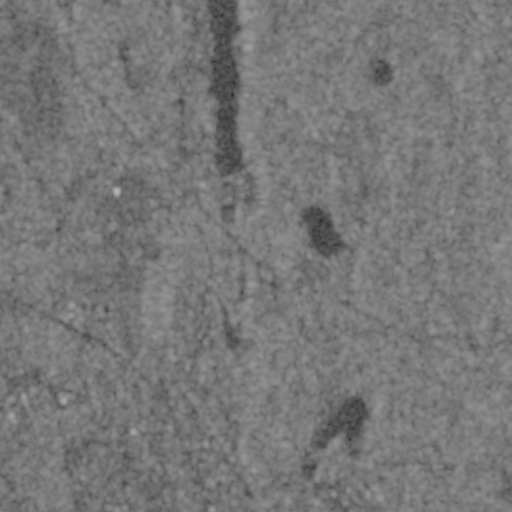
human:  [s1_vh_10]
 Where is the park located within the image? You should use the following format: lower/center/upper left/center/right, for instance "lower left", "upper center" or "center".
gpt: The park is located in the lower left of the image.
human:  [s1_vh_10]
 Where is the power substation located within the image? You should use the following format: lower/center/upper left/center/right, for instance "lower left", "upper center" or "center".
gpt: The power substation is located in the lower right of the image.
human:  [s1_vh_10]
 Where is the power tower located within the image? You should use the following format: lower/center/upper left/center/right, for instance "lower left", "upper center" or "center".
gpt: The power tower is located in the lower right of the image.
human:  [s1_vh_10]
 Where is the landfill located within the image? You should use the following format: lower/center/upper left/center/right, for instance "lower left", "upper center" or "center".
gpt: There is no landfill in the image.

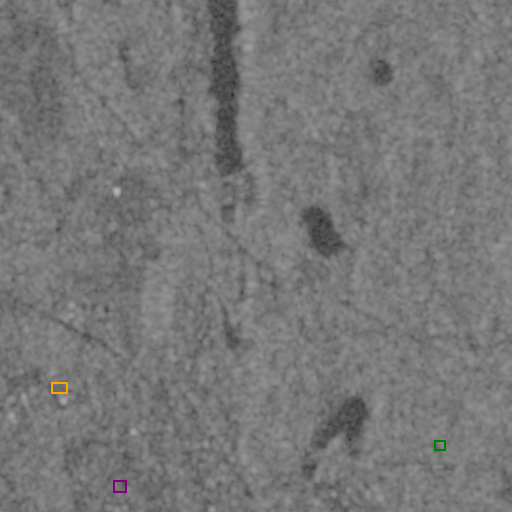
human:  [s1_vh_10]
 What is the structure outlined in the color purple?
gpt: The structure outlined in purple is a park.
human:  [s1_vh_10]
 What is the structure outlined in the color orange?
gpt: The structure outlined in orange is a parking lot.
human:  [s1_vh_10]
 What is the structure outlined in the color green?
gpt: The structure outlined in green is a power substation.
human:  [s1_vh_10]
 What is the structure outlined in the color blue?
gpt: There is no blue outline.